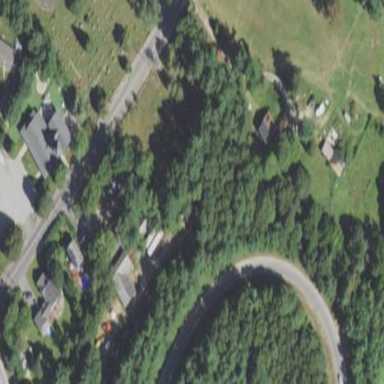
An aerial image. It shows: Cemetery with historical significance.